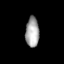
Tissue: lung
Cell type: Endothelial cells
Senescence score: 0.5808
Nuclear area (px): 399
Mean DAPI intensity: 165.391